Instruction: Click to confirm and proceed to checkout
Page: seats
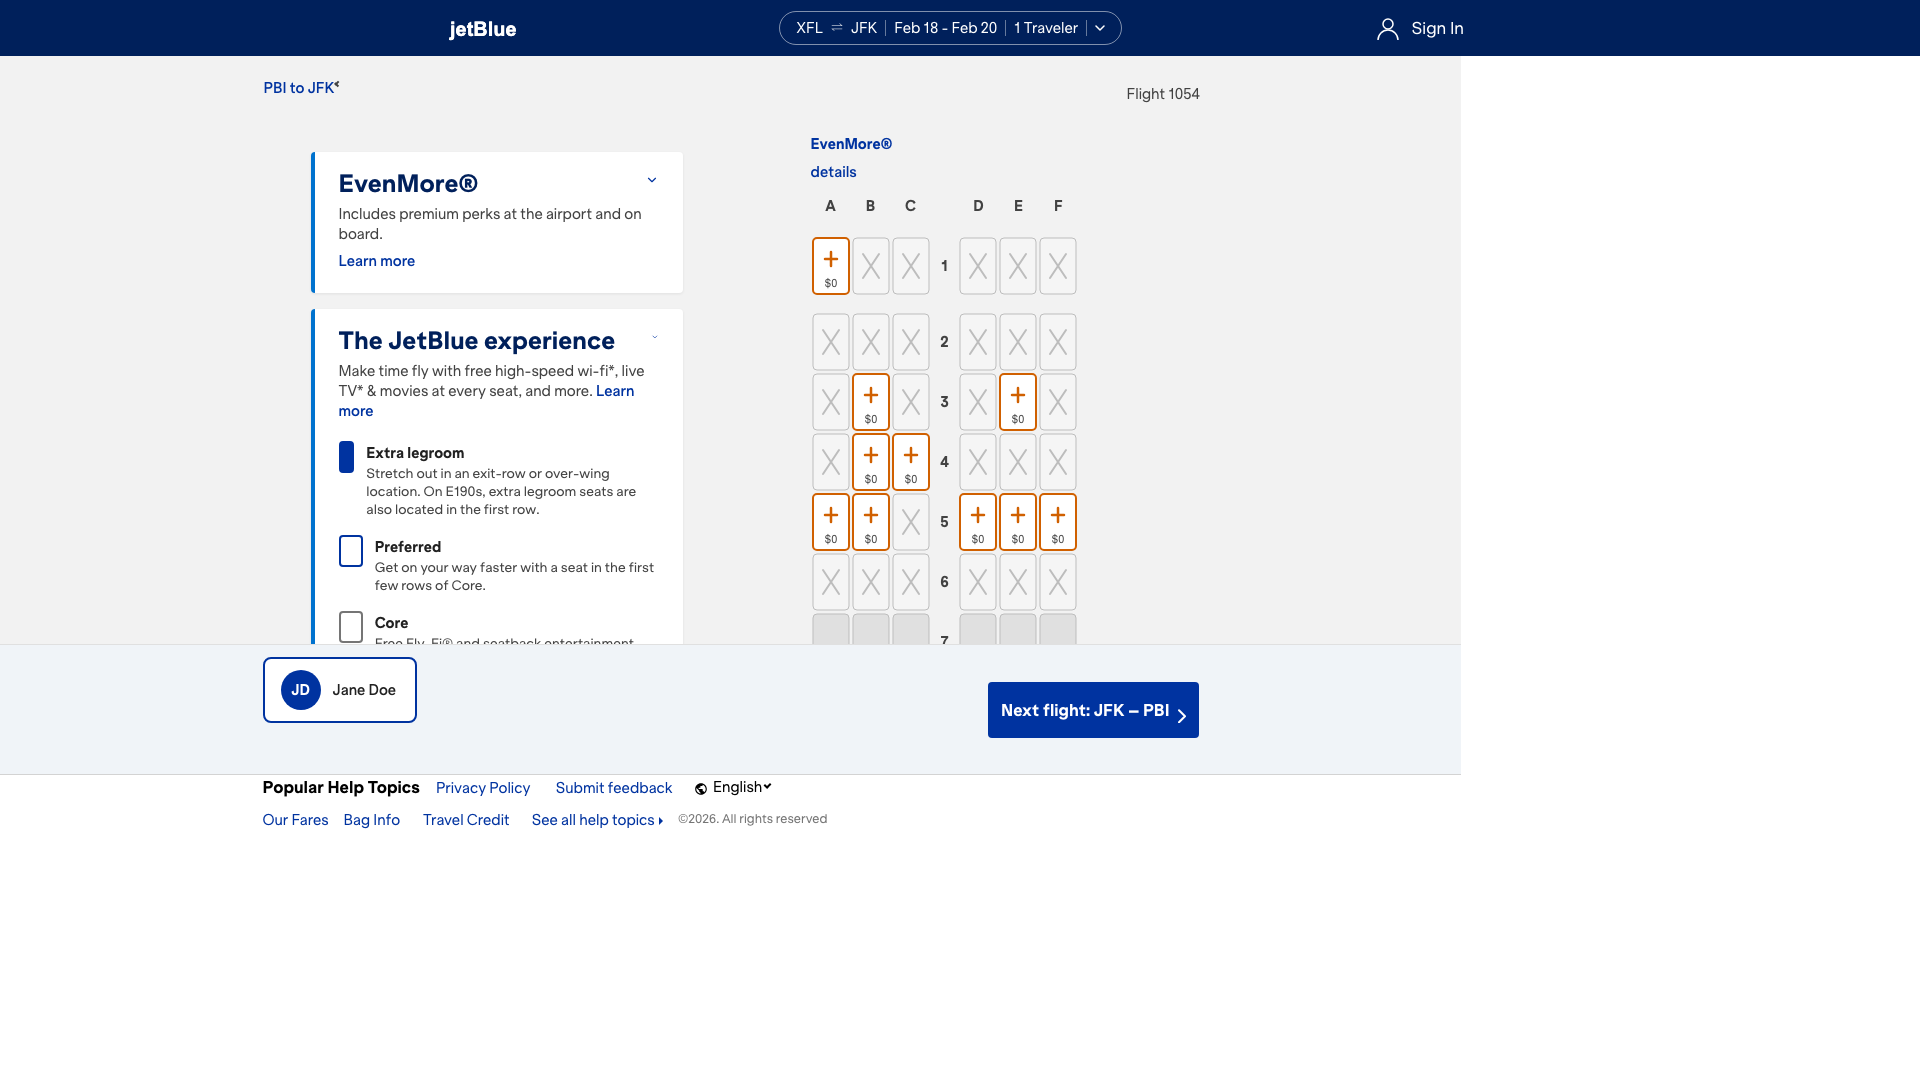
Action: click